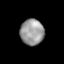
Tissue: prostate
Cell type: B cells
Senescence score: 0.6928
Nuclear area (px): 600
Mean DAPI intensity: 153.328